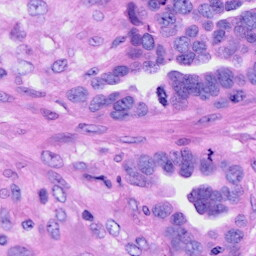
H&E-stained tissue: Ovarian